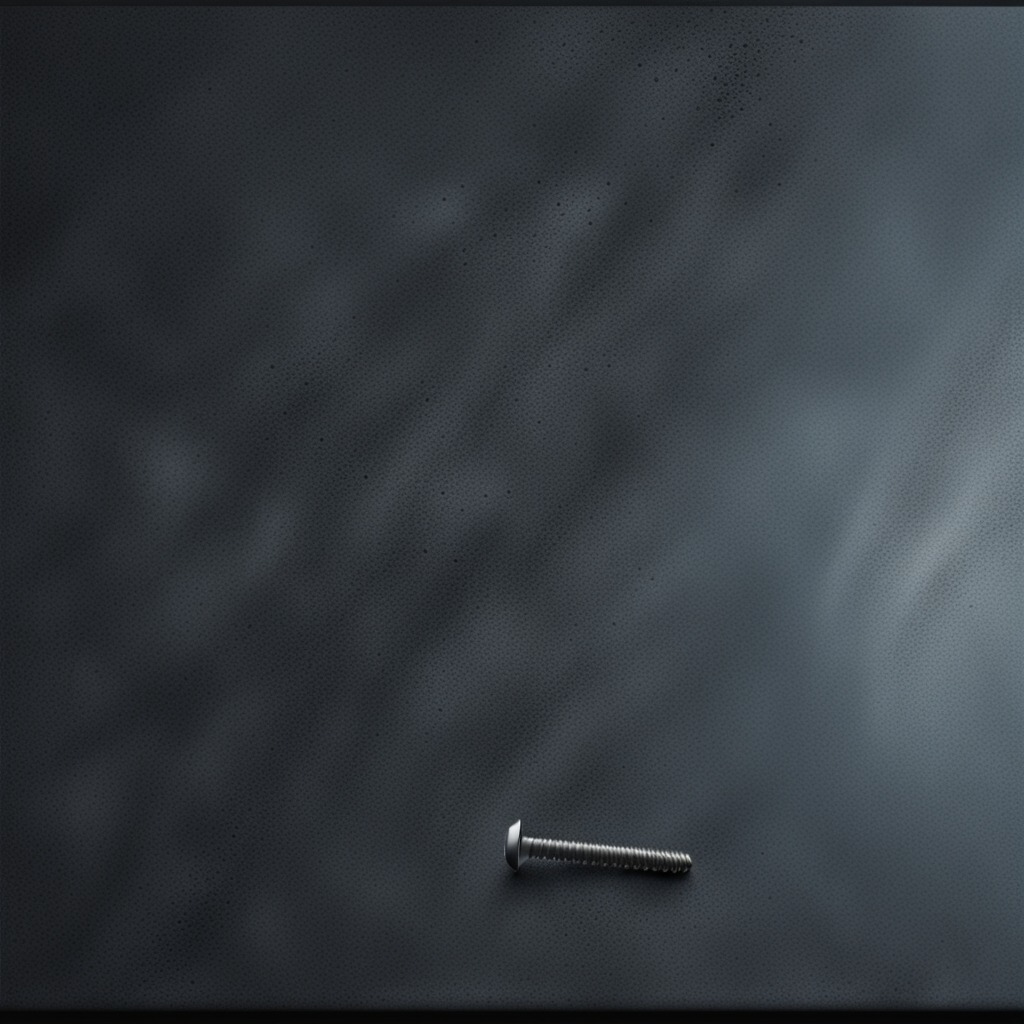
A metal screw is lying on a clean granite table inside a workshop at night dim ambient light soft shadows worn but